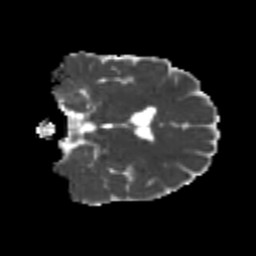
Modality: MD
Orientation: coronal
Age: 22
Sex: male
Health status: healthy
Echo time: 0.074 s